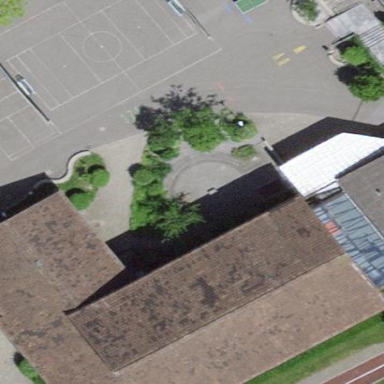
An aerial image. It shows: Sports hall building.